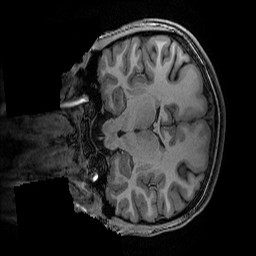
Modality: T1w
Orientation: coronal
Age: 16
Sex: female
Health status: ill
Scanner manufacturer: ge
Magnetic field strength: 3 T
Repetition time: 0.007664 s
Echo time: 0.00342 s